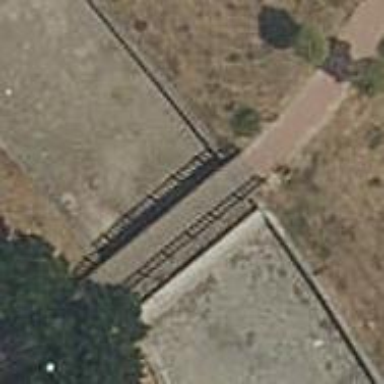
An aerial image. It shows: Footway bridge.